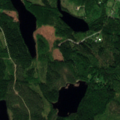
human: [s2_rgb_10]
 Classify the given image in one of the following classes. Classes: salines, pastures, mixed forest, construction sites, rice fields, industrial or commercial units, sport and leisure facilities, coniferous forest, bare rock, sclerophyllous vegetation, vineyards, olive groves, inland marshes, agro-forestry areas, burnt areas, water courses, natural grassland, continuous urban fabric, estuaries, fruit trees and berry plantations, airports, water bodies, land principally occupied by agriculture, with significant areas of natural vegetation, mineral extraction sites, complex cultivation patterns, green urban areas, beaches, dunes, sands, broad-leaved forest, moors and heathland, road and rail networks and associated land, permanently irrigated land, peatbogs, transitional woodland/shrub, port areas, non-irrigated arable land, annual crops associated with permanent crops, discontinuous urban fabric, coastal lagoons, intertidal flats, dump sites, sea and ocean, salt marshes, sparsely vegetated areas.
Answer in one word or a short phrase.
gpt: coniferous forest, mixed forest, water bodies